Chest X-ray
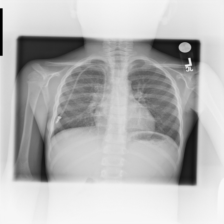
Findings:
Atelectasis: negative
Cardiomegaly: negative
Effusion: negative
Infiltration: negative
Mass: negative
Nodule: negative
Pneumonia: negative
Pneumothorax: negative
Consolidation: negative
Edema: negative
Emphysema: negative
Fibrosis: negative
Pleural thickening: negative
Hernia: negative